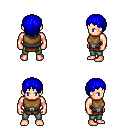
a pixel art fantasy rpg character, male body template, human, light skin, leather chest armor, teal pants, blue plain hairstyle, four views (front, back, left, right), 2x2 character sprite sheet, small pixel art, hard edges, no anti-aliasing